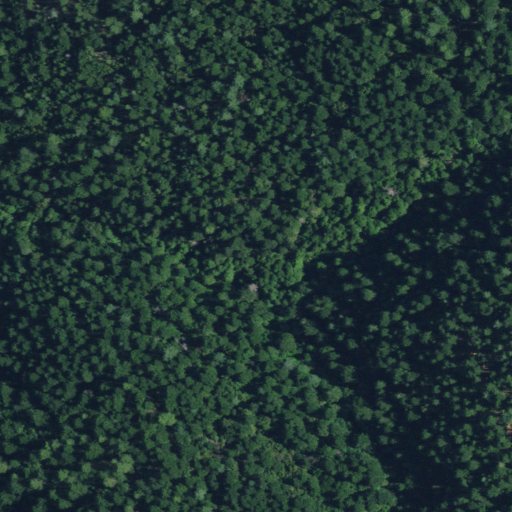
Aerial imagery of valley in California named Dark Canyon containing evergreen forest and mixed forest